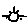
Label: sun